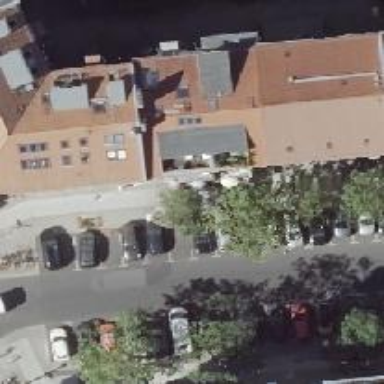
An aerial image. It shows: Cafe.